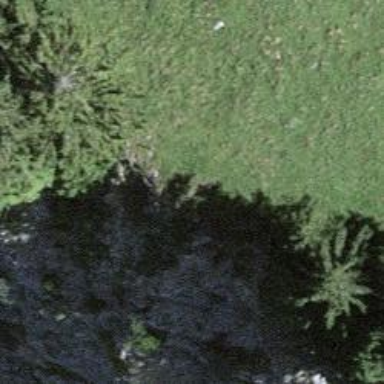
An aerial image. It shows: Cliff in nature.